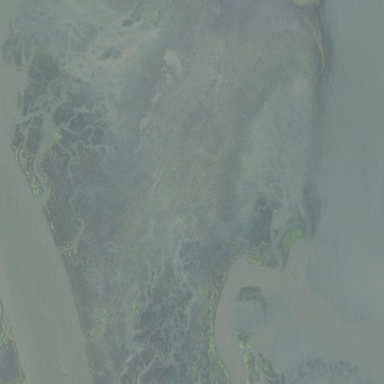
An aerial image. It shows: Tidal wetland characterized by saltmarsh vegetation.